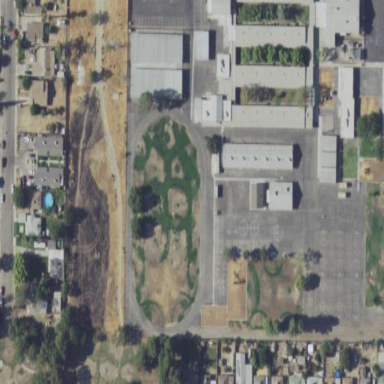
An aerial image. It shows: School.